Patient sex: F
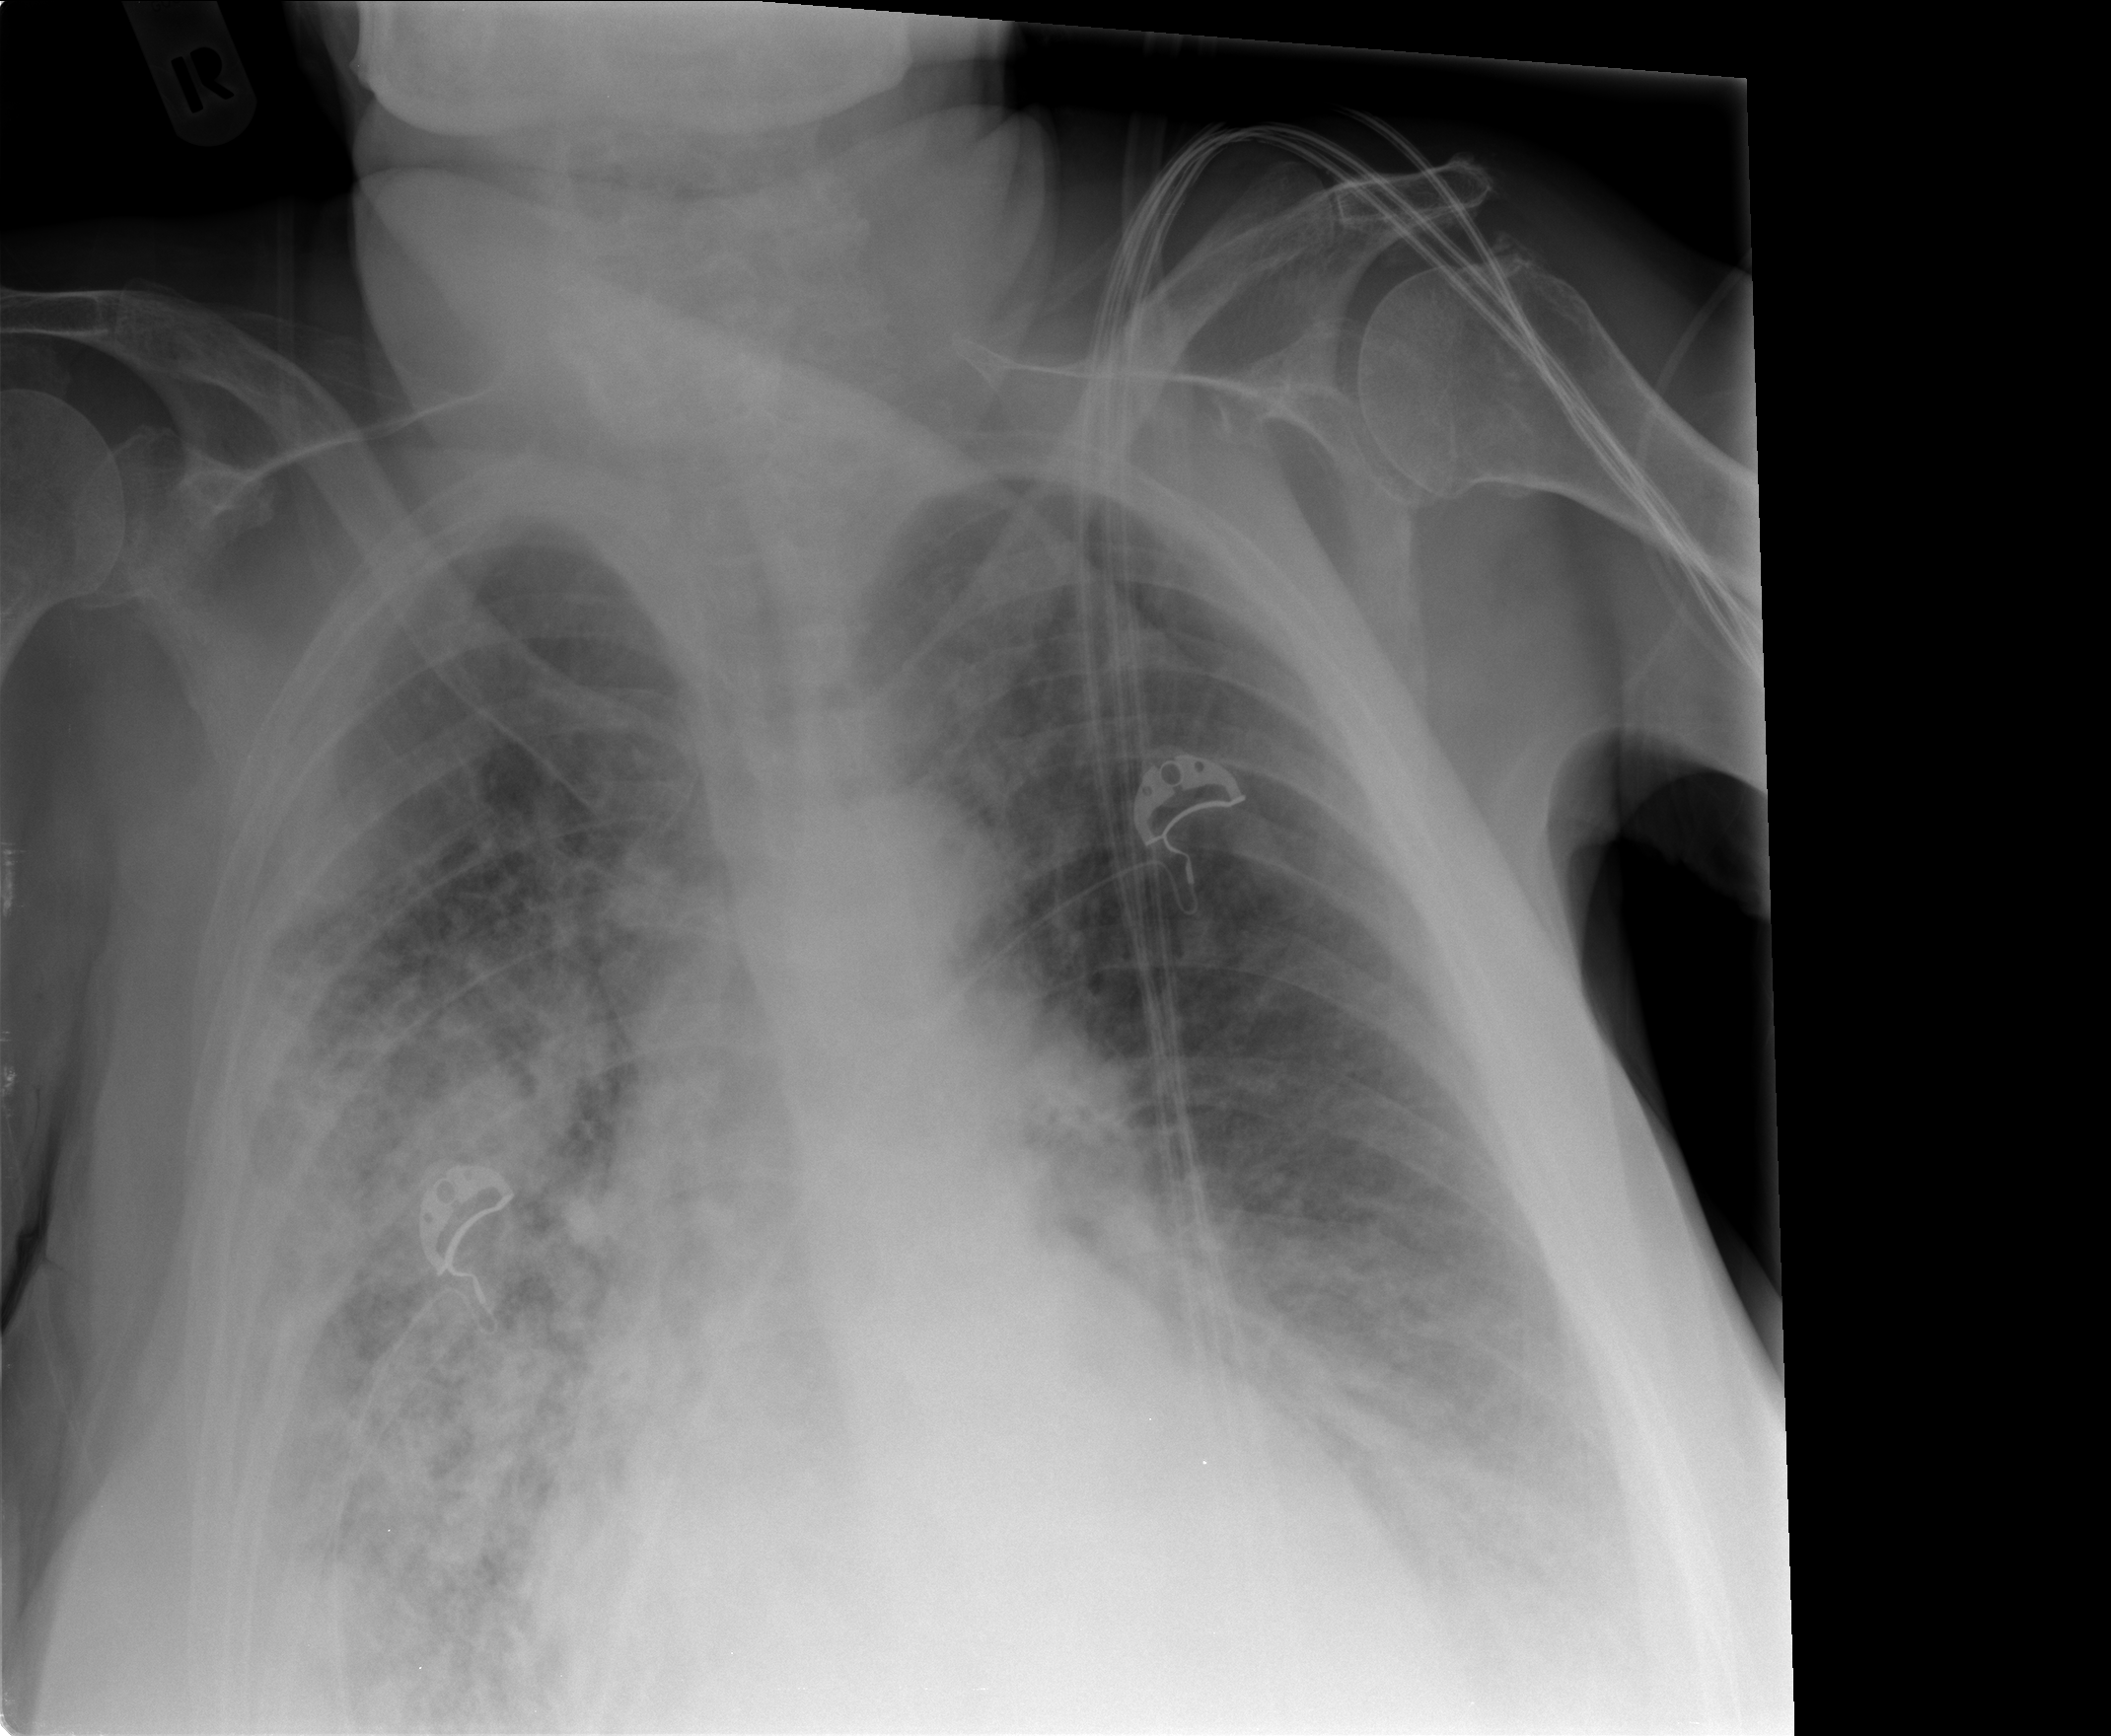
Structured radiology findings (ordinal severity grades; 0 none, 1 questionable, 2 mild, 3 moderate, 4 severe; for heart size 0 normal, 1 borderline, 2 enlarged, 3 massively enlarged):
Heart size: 2
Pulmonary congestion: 2
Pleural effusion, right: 3
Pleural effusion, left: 2
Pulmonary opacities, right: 3
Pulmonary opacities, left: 2
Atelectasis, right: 2
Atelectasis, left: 2